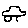
Label: car